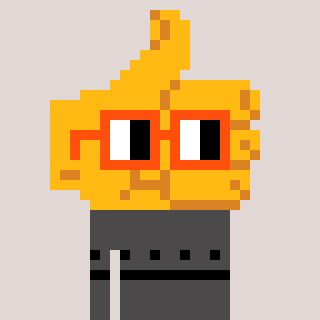
a pixel art character with square orange glasses, a thumbsup-shaped head and a grayscale-colored body on a warm background